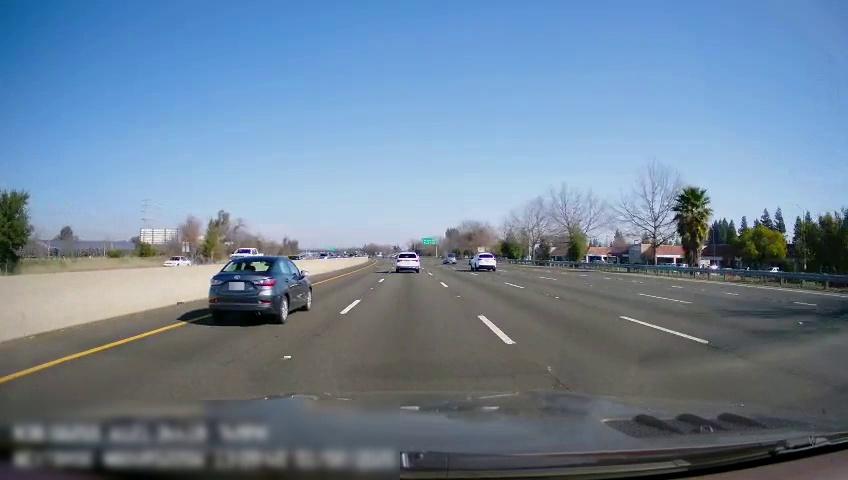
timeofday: Day
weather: Sunny
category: Drivable Space
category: Vehicles | Truck
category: Vehicles | Truck
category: Vehicles | Car
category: Vehicles | Car
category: Vehicles | SUV
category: Vehicles | Car
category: Vehicles | Van
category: Lanes | Alternate Lane
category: Lanes | Current Lane
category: Lanes | Current Lane
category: Lanes | Alternate Lane
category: Lanes | Alternate Lane
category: Lanes | Alternate Lane
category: Lanes | Alternate Lane
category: Traffic | Signs